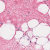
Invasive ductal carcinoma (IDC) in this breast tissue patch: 0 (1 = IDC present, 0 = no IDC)